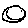
Label: smiley face